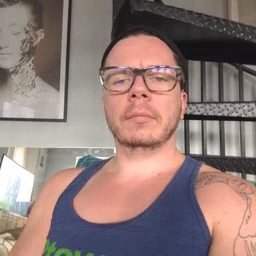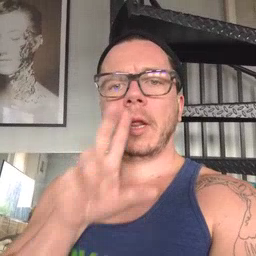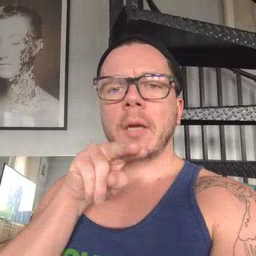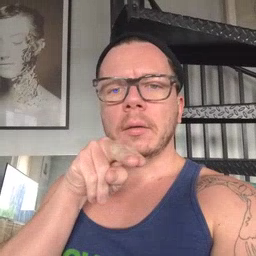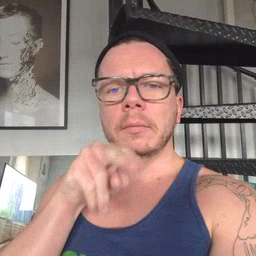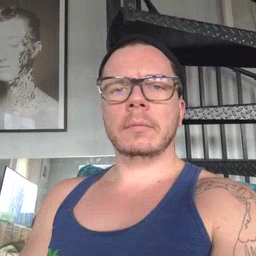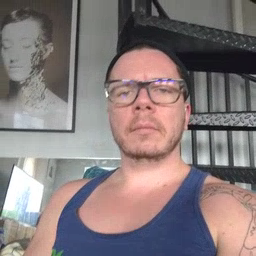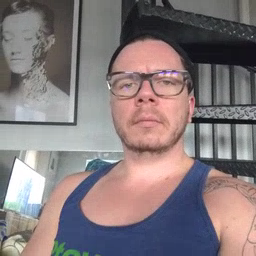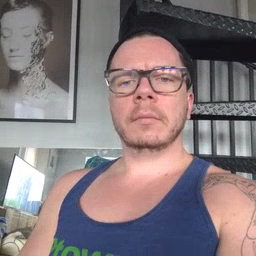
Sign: tongue